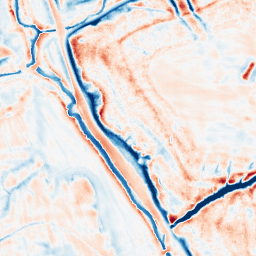
Category: edge_preserving
Decomposition family: bilateral
Decomposition parameters: d: 21
sigma_color: 50
sigma_space: 150
Upsampling method: sinc_blackman
Upsampling parameters: scale: 4
kernel_size: 16
Upsampling scale: 4